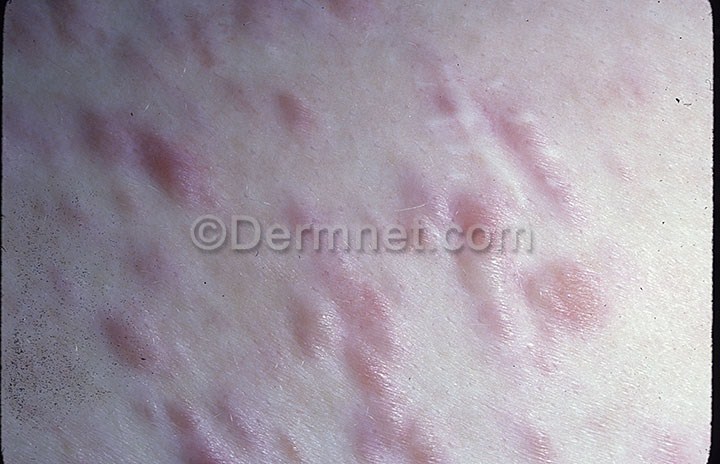
Disease: Seborrheic Keratoses and other Benign Tumors